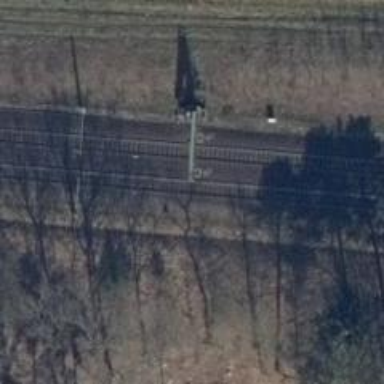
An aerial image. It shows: Railway signal.